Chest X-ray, PA view. Patient: 56 years old, sex F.
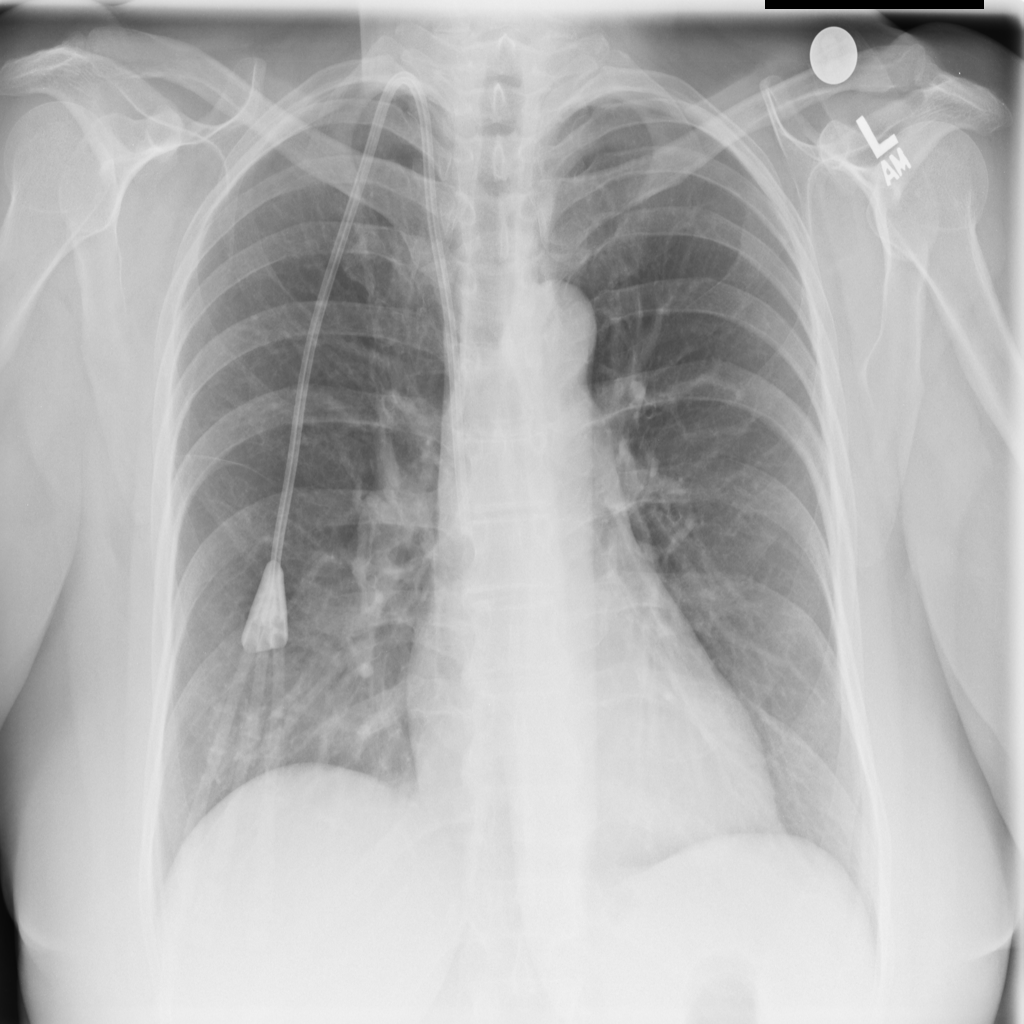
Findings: No Finding